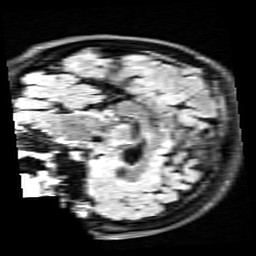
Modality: FLAIR
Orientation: sagittal
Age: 63
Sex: female
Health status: healthy
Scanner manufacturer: siemens
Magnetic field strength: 3 T
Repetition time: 9 s
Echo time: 0.088 s